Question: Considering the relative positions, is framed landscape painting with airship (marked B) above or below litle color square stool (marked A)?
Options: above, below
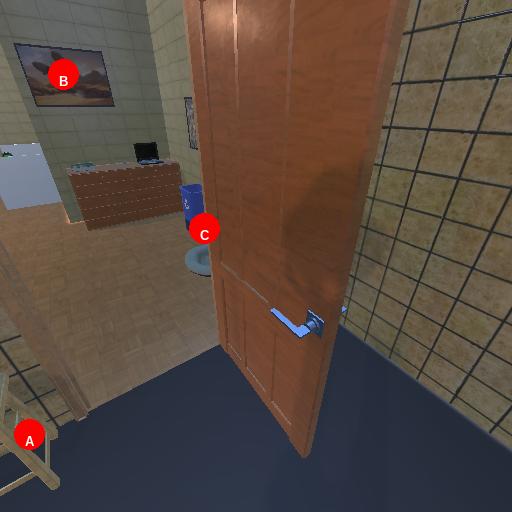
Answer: above